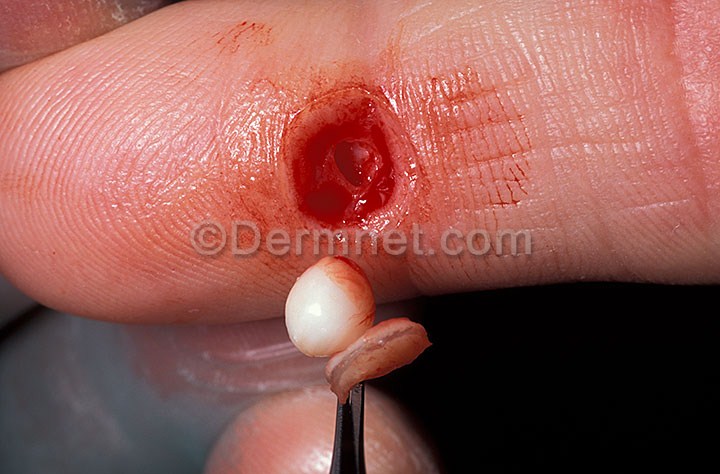
Disease: Seborrheic Keratoses and other Benign Tumors